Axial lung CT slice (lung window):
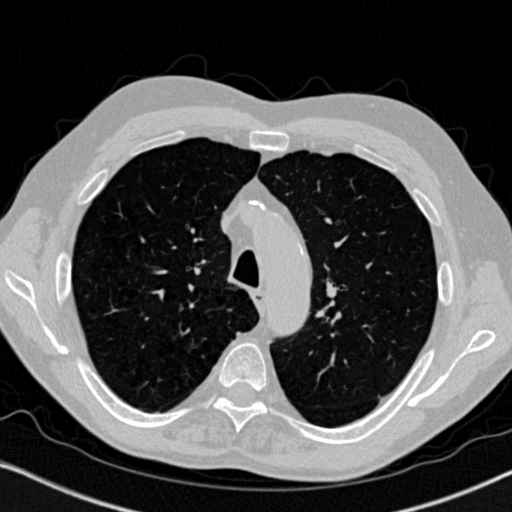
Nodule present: no